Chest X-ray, PA view. Patient: 53 years old, sex M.
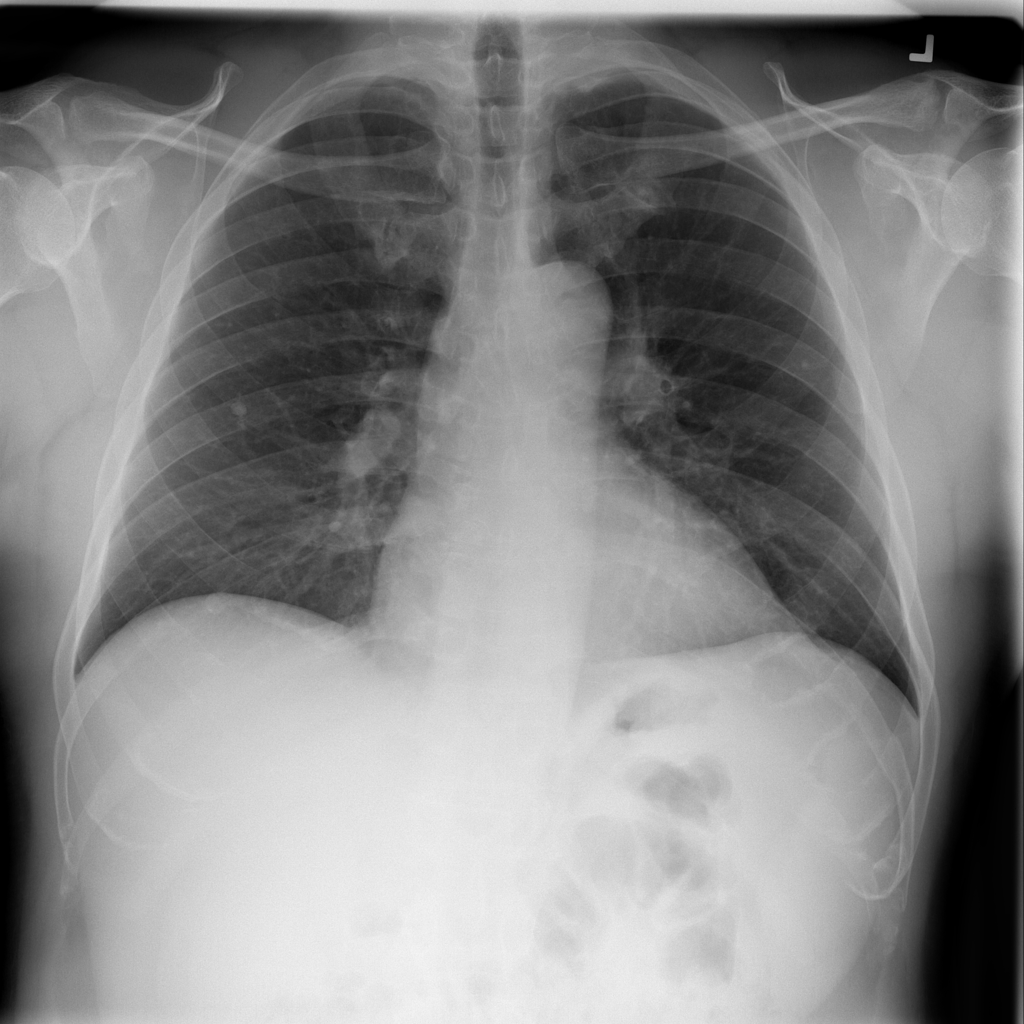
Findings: No Finding